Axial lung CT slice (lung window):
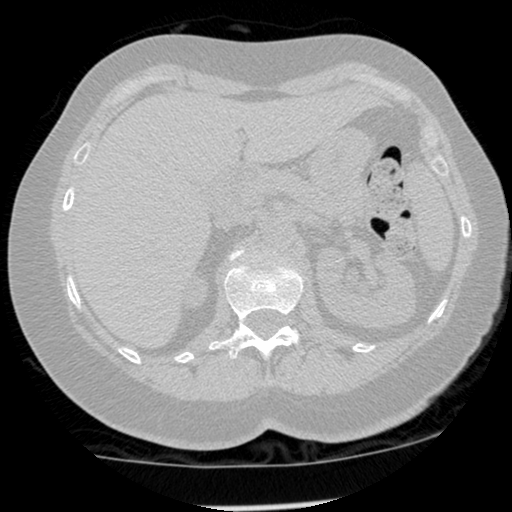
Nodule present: no